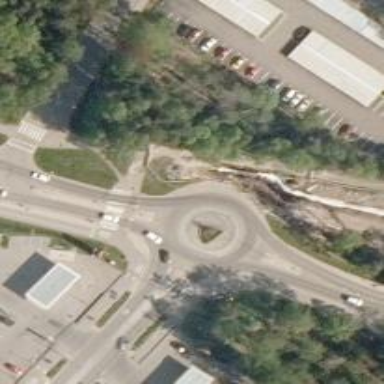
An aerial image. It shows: Secondary road with asphalt surface leading to roundabout.